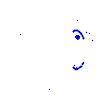
Particle: kaon